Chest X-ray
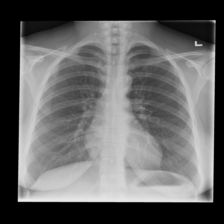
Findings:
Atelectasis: negative
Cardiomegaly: negative
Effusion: negative
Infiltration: negative
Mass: negative
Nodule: negative
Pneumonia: negative
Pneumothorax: negative
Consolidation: negative
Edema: negative
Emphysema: negative
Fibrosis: negative
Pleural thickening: negative
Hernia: negative